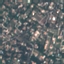
Land use / land cover: Residential